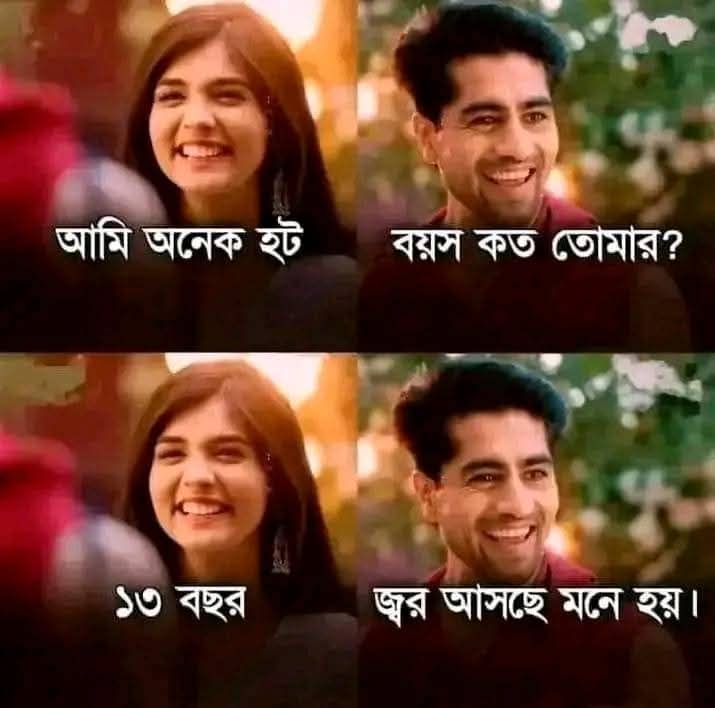
Text: আমি অনেক হট
বয়স কত তোমার?
১৩ বছর
জ্বর আসছে মনে হয়।
Label: Non Hate